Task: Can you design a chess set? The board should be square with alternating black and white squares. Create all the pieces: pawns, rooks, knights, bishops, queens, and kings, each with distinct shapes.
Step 1503:
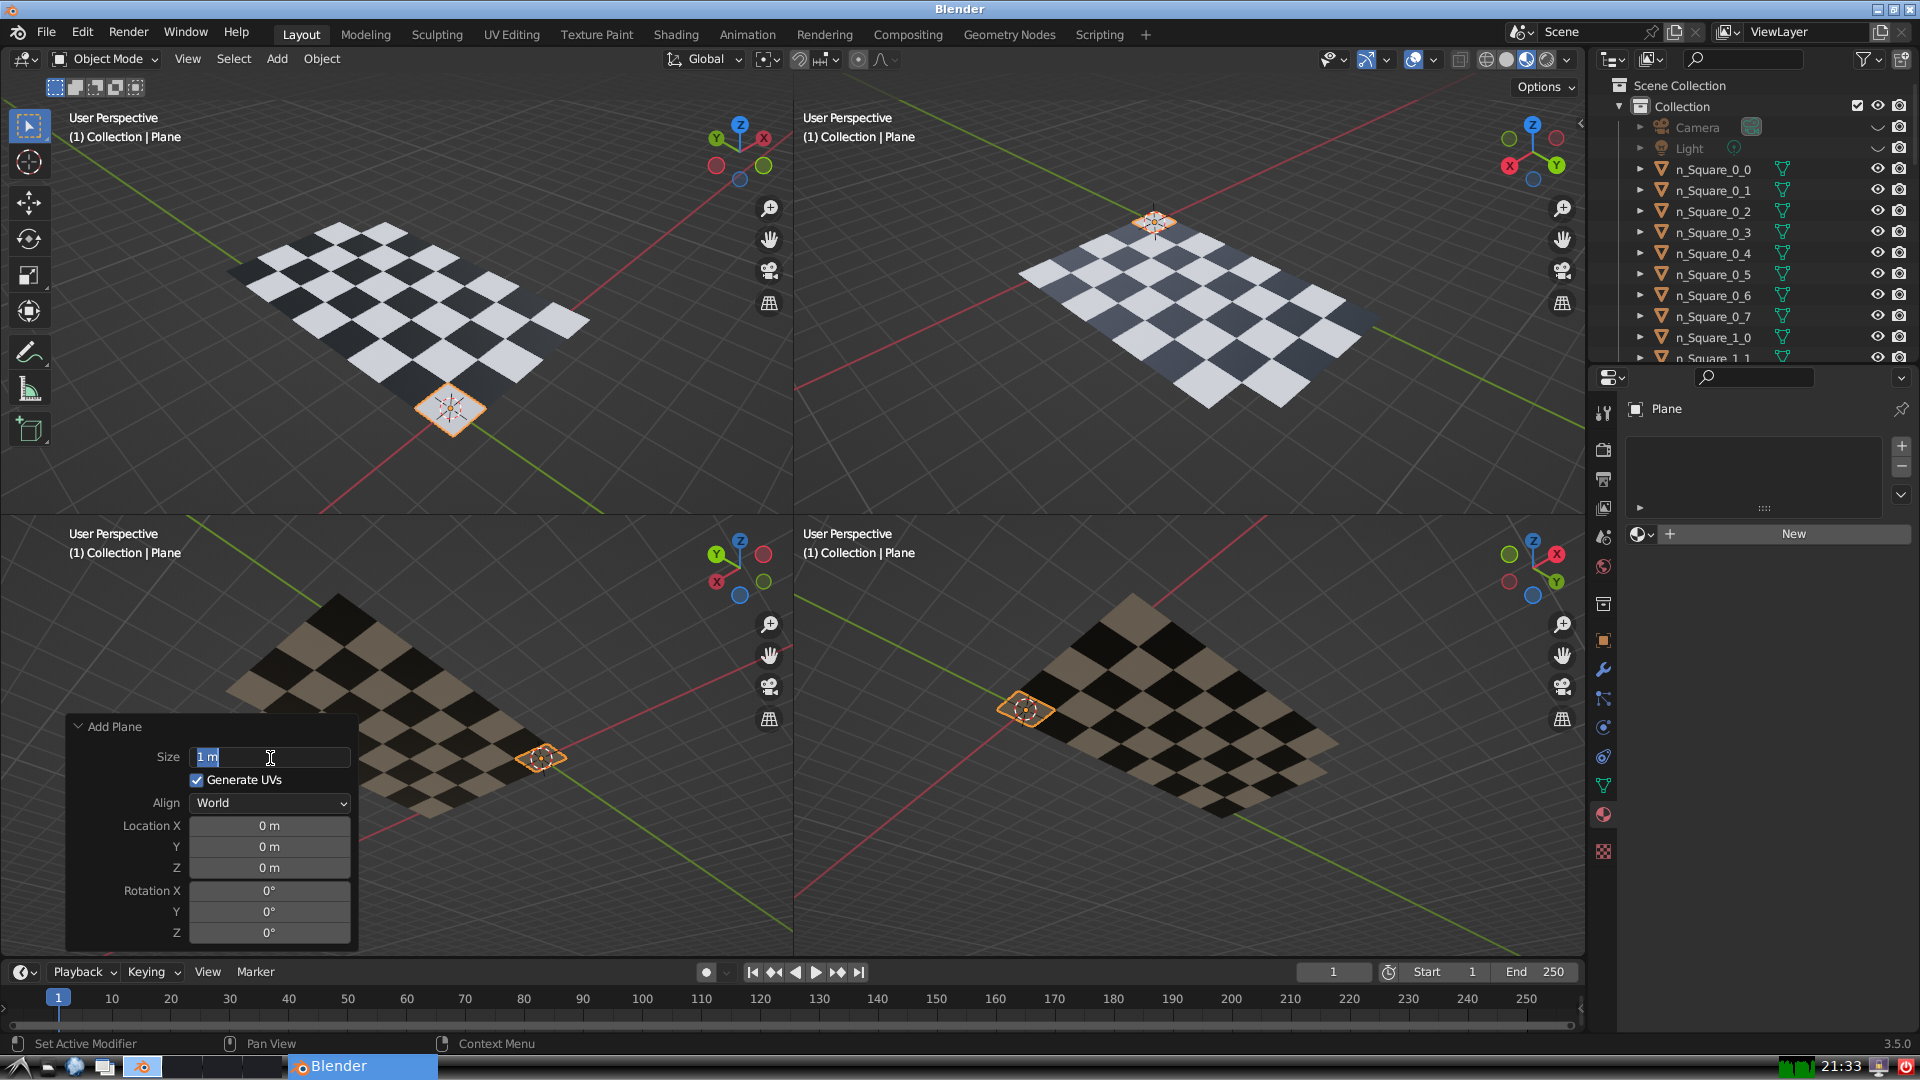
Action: input_text: 1.0